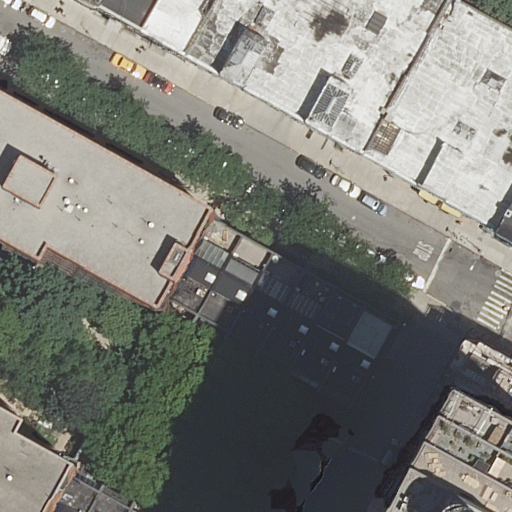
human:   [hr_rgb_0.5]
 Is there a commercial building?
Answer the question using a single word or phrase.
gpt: no

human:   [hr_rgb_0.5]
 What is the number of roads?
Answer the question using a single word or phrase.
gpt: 8

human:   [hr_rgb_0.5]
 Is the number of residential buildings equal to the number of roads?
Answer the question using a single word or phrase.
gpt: no

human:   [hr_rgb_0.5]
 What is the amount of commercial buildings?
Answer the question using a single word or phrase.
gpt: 0

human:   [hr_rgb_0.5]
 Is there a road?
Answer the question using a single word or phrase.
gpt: yes

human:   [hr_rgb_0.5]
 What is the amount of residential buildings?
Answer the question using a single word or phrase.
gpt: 12

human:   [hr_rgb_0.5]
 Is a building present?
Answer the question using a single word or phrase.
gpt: yes

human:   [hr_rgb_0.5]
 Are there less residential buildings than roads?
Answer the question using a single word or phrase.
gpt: no

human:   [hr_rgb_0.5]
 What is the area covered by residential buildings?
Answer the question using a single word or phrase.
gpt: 5521m2

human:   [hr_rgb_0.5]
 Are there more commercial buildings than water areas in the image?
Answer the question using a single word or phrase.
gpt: no

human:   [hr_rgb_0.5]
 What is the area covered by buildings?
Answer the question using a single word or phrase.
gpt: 5521m2

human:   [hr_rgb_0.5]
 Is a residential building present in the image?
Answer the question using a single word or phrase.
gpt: yes

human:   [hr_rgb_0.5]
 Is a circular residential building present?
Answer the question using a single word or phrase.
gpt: no

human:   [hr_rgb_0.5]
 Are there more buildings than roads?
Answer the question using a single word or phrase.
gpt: yes

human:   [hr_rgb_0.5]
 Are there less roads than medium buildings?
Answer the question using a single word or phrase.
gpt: no

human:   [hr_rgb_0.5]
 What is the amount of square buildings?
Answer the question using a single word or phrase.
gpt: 0

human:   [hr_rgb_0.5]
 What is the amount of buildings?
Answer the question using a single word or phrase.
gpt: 12

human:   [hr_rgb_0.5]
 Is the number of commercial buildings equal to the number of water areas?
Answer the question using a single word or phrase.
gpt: yes

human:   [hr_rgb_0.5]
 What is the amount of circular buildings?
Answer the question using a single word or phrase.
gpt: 0

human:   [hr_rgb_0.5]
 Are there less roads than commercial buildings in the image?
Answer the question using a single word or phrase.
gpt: no

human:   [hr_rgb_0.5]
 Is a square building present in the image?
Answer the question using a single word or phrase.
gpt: no

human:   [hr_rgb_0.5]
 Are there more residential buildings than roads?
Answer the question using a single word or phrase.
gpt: yes

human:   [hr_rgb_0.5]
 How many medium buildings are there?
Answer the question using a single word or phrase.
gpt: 5

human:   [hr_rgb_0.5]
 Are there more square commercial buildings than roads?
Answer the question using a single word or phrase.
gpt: no

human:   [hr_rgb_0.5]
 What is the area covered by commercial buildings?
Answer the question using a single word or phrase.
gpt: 0m2

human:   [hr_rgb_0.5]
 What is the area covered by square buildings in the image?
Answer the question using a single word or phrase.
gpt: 0m2

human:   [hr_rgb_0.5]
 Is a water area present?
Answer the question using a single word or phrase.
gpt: no

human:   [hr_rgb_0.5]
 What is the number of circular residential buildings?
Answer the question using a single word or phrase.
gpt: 0

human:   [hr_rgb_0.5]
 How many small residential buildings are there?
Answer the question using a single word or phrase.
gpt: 3

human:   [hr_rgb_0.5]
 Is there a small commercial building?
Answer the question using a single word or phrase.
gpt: no

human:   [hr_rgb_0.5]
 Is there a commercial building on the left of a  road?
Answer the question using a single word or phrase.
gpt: no

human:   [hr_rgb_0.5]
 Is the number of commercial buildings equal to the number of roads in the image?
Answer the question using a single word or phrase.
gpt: no

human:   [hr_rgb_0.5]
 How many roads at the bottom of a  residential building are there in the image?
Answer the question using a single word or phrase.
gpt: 8

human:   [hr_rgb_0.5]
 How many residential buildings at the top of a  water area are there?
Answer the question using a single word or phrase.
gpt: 0

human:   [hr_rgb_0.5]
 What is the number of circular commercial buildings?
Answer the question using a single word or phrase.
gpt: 0

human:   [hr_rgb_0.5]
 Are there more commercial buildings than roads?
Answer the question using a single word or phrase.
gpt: no

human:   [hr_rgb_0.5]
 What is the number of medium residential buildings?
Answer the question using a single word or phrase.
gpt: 5

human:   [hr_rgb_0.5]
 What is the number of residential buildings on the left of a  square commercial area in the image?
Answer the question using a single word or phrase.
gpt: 0

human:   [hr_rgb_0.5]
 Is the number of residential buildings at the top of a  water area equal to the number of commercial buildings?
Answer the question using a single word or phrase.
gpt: yes

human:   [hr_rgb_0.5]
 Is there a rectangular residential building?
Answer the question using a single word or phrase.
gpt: yes

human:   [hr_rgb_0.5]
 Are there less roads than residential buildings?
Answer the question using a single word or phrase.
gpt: yes

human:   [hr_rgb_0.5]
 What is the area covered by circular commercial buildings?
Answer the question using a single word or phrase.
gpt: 0m2

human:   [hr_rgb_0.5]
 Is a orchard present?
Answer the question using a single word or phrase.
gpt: no

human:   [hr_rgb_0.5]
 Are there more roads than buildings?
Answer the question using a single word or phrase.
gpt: no

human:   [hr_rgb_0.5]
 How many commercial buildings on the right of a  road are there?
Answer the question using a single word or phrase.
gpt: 0

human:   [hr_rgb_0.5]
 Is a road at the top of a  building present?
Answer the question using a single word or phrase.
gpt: yes

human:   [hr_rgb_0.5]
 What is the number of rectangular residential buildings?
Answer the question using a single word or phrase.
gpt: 9

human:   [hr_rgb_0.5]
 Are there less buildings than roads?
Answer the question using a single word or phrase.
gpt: no

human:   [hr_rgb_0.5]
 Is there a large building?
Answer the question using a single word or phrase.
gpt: yes

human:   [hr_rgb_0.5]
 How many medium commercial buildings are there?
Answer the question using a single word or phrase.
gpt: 0

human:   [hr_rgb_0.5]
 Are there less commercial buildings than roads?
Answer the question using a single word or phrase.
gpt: yes

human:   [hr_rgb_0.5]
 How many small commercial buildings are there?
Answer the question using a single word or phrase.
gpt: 0

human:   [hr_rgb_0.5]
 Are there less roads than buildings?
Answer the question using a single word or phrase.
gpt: yes

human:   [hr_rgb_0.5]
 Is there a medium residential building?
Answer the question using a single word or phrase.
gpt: yes

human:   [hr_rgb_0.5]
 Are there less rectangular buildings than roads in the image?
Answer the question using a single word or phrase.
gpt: no

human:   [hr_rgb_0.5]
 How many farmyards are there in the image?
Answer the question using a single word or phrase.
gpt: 0

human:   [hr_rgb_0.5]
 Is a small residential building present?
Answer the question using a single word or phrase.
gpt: yes

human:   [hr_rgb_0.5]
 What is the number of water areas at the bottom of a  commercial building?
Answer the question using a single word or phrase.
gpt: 0

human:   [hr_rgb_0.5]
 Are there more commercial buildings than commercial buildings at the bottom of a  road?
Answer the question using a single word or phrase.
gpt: no

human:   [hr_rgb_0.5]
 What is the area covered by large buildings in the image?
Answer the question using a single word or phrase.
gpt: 3788m2

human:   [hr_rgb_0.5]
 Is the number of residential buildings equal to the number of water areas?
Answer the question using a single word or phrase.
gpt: no

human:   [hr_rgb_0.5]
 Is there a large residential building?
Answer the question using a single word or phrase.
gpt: yes

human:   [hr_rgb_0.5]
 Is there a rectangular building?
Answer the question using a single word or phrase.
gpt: yes

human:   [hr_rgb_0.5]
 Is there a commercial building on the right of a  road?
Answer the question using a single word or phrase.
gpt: no